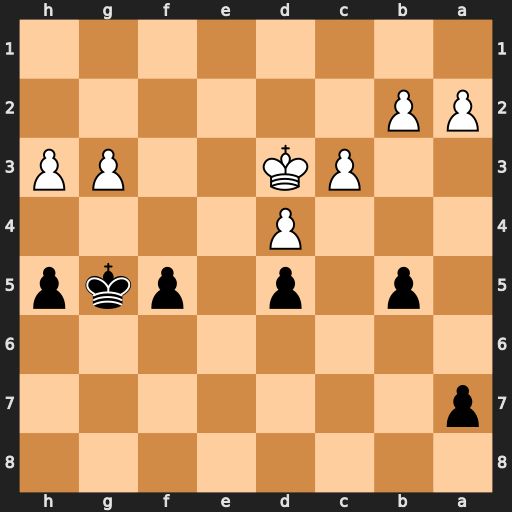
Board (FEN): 8/p7/8/1p1p1pkp/3P4/2PK2PP/PP6/8
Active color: b
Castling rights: -
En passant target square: -
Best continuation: h4 gxh4+ Kxh4 Ke2 Kg3